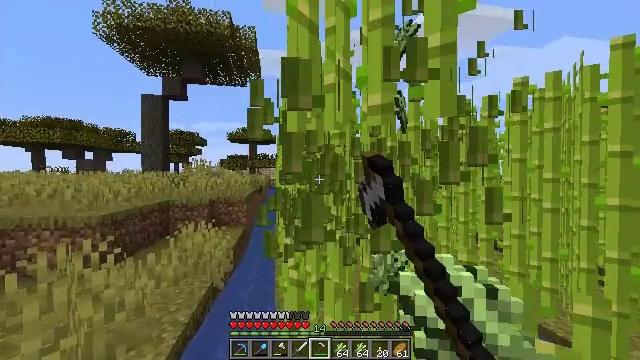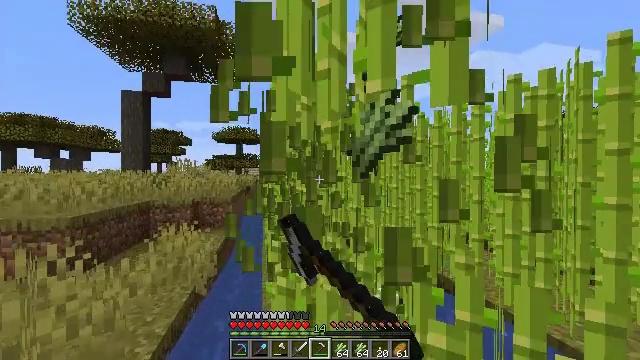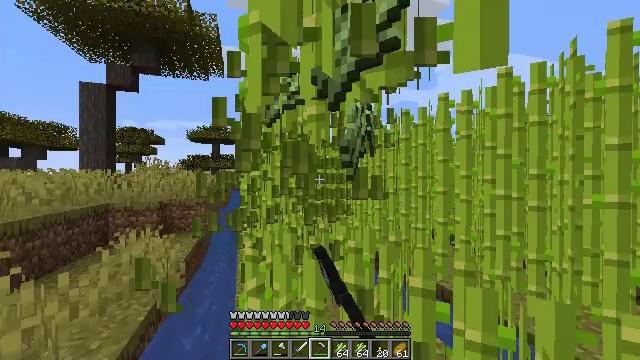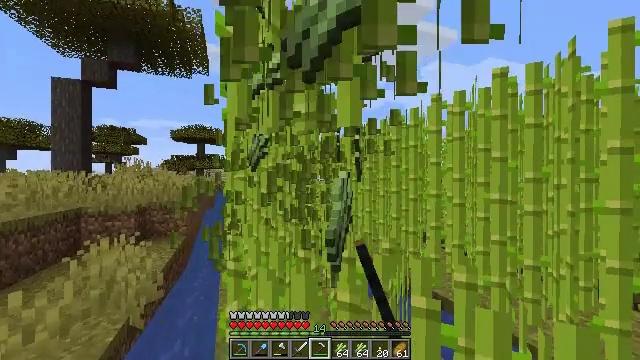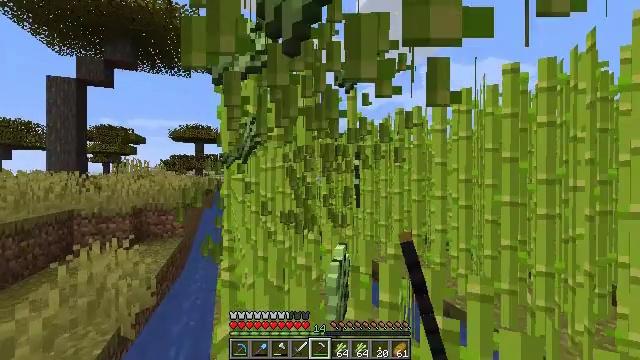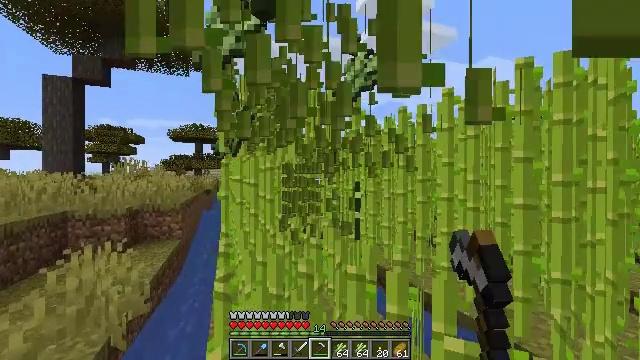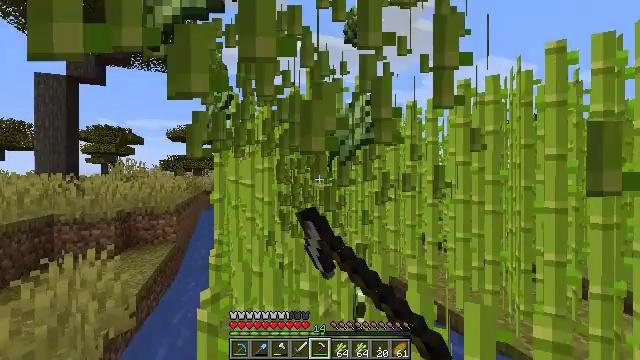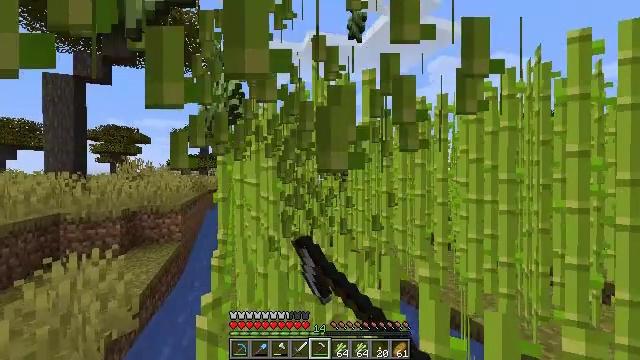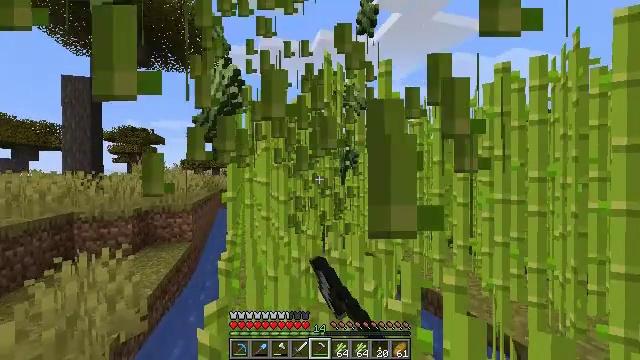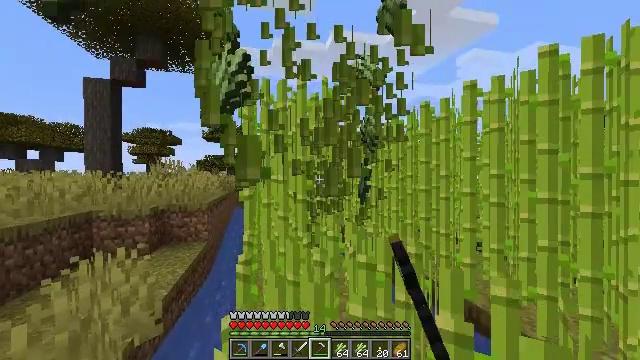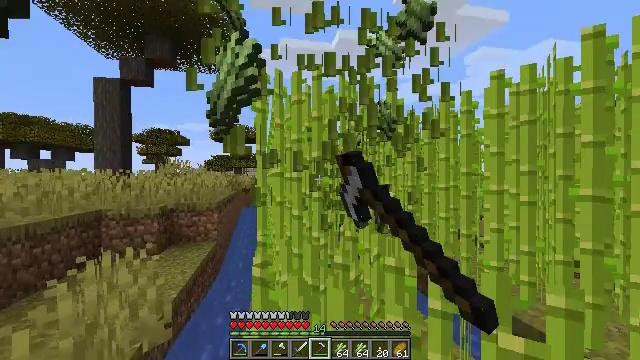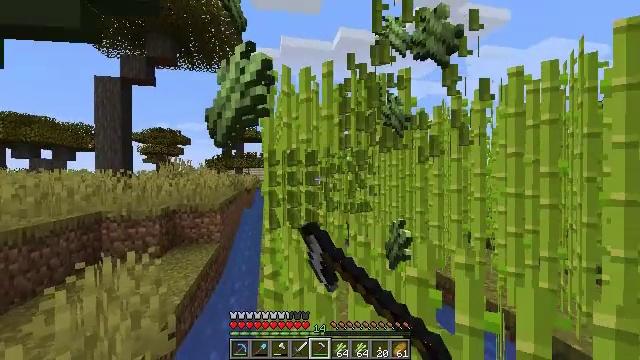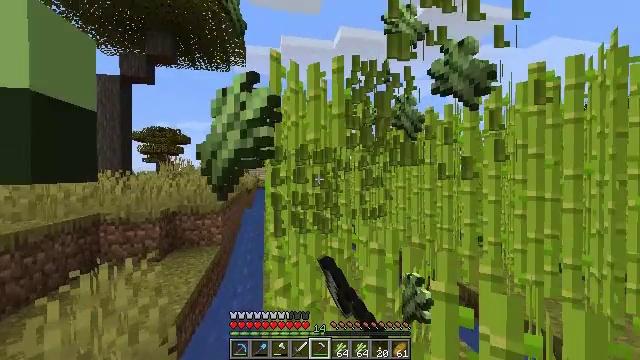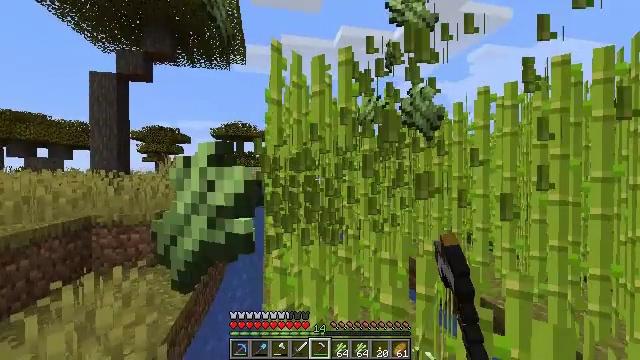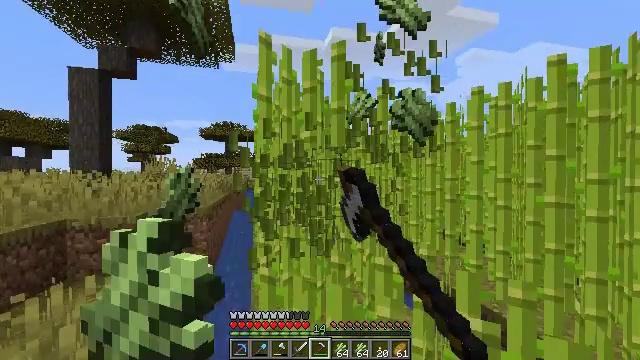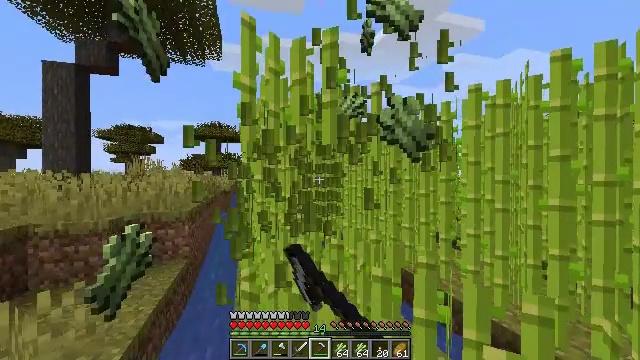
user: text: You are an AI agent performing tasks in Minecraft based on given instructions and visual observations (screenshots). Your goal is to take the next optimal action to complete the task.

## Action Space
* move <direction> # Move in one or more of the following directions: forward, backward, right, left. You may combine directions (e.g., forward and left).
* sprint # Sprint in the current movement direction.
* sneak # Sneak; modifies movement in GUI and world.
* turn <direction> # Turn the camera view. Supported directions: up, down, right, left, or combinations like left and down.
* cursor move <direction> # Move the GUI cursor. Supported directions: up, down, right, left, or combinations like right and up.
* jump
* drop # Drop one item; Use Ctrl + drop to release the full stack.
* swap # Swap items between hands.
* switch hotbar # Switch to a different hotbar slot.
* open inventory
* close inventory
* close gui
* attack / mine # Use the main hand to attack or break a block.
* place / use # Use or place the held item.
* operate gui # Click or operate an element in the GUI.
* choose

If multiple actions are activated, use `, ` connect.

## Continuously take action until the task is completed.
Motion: motion action
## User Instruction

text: Gather sugar cane for crafting.
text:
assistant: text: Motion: move forward, turn right, attack / mine
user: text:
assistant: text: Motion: move forward, turn right, attack / mine
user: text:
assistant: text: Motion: move forward, turn right, attack / mine
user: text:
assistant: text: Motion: move forward, attack / mine
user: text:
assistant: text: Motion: move forward, attack / mine
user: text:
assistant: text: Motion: move forward, attack / mine
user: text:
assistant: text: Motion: move forward, turn left, attack / mine
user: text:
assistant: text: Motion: move forward and move left, turn left, attack / mine
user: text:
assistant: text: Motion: move forward and move left, turn left, attack / mine
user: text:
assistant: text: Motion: move forward and move left, turn left, attack / mine
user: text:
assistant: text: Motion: move forward and move left, attack / mine
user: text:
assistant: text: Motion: move forward, attack / mine
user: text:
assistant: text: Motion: move forward, attack / mine
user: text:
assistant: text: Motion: move forward, turn right, attack / mine
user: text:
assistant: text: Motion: move forward, turn right, attack / mine
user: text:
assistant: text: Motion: move forward, turn right, attack / mine
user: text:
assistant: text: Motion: move forward, attack / mine
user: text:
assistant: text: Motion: move forward, attack / mine
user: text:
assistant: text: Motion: move forward, turn left, attack / mine
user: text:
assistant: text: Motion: move forward and move left, turn left, attack / mine
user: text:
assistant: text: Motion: move forward and move left, turn left, attack / mine
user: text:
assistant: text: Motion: move forward and move left, turn left, attack / mine
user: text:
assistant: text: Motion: move forward and move left, attack / mine
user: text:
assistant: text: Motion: move forward, attack / mine
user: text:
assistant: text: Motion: move forward, attack / mine
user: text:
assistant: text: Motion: move forward, attack / mine
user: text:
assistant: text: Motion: move forward, turn right, attack / mine
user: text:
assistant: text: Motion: move forward, turn right, attack / mine
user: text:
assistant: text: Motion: move forward, turn right, attack / mine
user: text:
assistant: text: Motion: move forward, attack / mine